Interaction volume radius: 10 \u00c5
Interaction volume height: 30 \u00c5
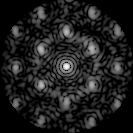
Disorder parameter: 0.4827